Question:
a have a lot of articles under categories. like 3 articles under same title, after that 2 articles under same title and so one.
i'm building it with JQuery, and ist ok so. getting out each entry in array.
looks like:
'''
1. Innere Unruhe, Angstgefhle, Schlafstrungen - ein Problem vieler Menschen
1. Innere Unruhe, Angstgefhle, Schlafstrungen - ein Problem vieler Menschen
1. Innere Unruhe, Angstgefhle, Schlafstrungen - ein Problem vieler Menschen
2. Gesunde und krankhafte Angst
2. Gesunde und krankhafte Angst
'''
but i need it like :
'''
1. Innere Unruhe, Angstgefhle, Schlafstrungen - ein Problem vieler Menschen
2. Gesunde und krankhafte Angst
'''
here is my jQuery:
'''
var contentarticles = articles.contentarticles;
for (var i = 0; i < contentarticles.length; i++) {
var article = contentarticles[i];
var $articlesOutput = $([
'<li><a href="/id=', article.id, '/step=', i+1, '">',
article.title,
'</li>'
].join(""));
$("#articlesOutput").append($articlesOutput);
}
'''
Please help!
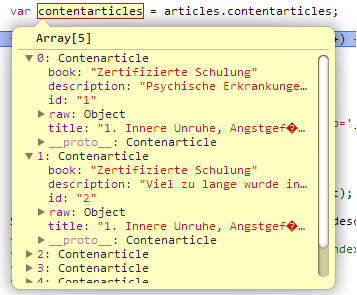
Answer: This simple modification should avoid duplicates:
'''
var contentarticles = articles.contentarticles,
article,
$out = $("#articlesOutput");
for (var i = 0; i < contentarticles.length; i++) {
if (!article || article.title != contentarticles[i].title) {
article = contentarticles[i];
var articlesOutput = [
'<li><a href="/id=', article.id, '/step=', i+1, '">',
article.title,
'</li>'
].join("");
$out.append(articlesOutput);
}
}
'''